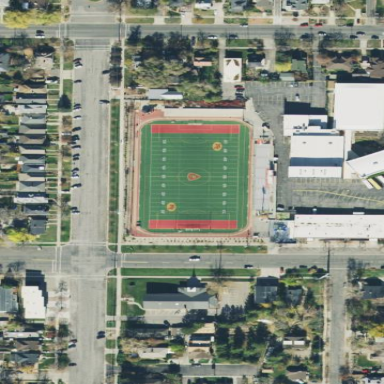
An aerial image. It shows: Artificial turf pitch used for American football.